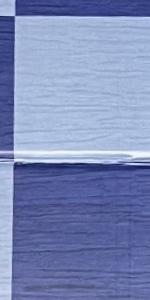
Label: Empty